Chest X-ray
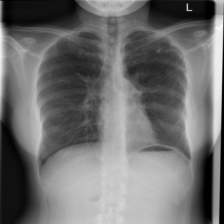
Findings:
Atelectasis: negative
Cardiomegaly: negative
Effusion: negative
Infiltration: negative
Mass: negative
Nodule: negative
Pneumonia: negative
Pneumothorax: positive
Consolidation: negative
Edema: negative
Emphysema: negative
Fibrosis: negative
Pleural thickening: negative
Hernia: negative